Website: lowes
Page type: billing-address
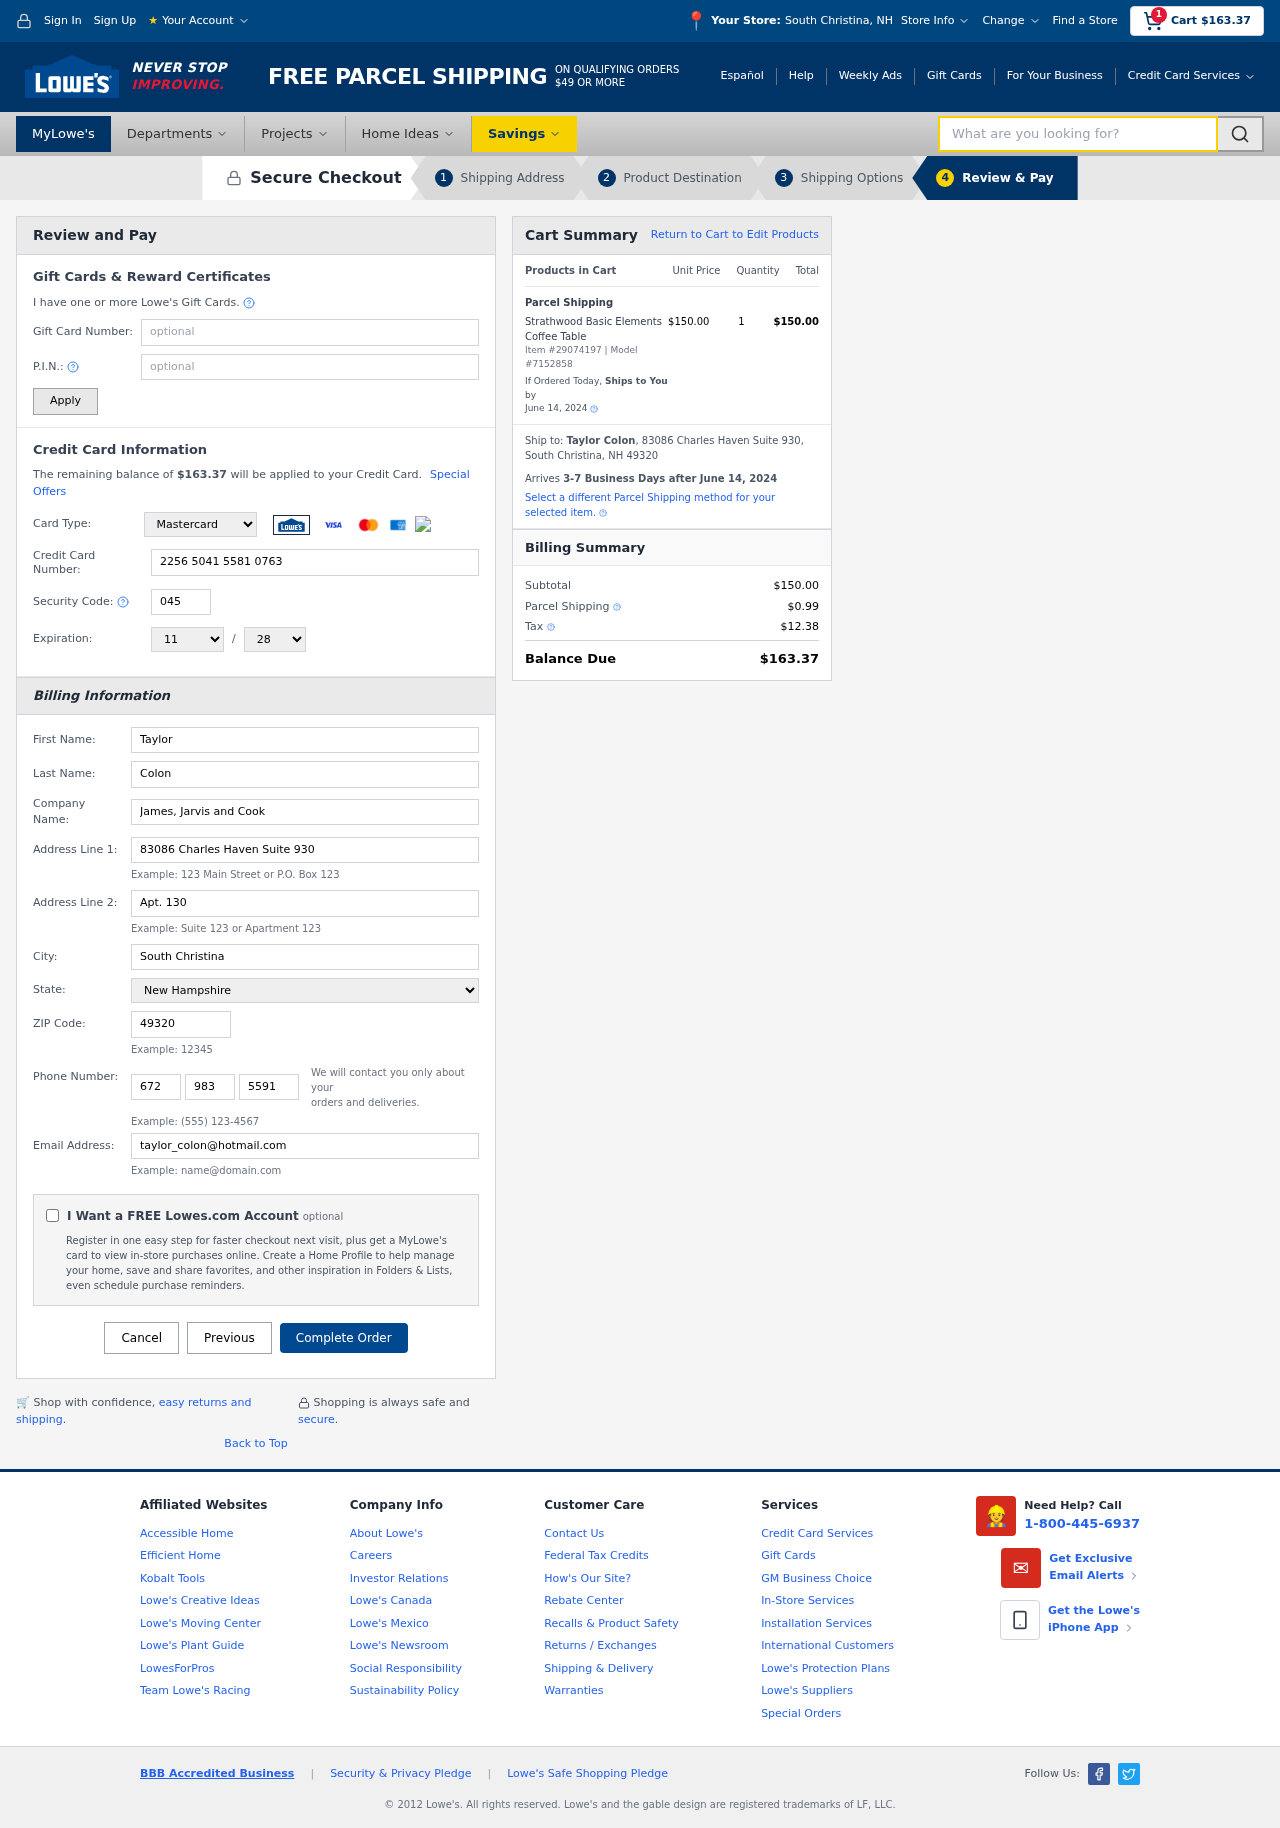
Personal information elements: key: PII_CARD_CVV
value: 045
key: PII_CARD_EXPIRY_MONTH
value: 11
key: PII_CARD_EXPIRY_YEAR
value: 28
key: PII_CARD_NUMBER
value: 2256 5041 5581 0763
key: PII_CARD_TYPE
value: Mastercard
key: PII_CITY
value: South Christina
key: PII_CITY_STATE
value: South Christina, NH
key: PII_COMPANY
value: James, Jarvis and Cook
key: PII_EMAIL
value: taylor_colon@hotmail.com
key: PII_FIRSTNAME
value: Taylor
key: PII_FULLNAME
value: Taylor Colon
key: PII_LASTNAME
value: Colon
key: PII_PHONE_AREA
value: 672
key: PII_PHONE_PREFIX
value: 983
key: PII_PHONE_SUFFIX
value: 5591
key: PII_POSTCODE
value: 49320
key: PII_STATE
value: New Hampshire
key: PII_STREET
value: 83086 Charles Haven Suite 930
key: PII_STREET2
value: Apt. 130
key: PII_CITY_STATE_ZIP
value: South Christina, NH 49320
Product elements: key: PRODUCT1_NAME
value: Strathwood Basic Elements Coffee Table
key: PRODUCT1_PRICE
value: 150
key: PRODUCT1_QUANTITY
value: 1
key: PRODUCT_ITEM_NUMBER
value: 29074197
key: PRODUCT_MODEL_NUMBER
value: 7152858
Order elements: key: ORDER_SUBTOTAL
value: $163.37
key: ORDER_TOTAL
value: $163.37
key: ORDER_SHIPPING_DATE
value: June 14, 2024
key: ORDER_SUBTOTAL
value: $150.00
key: ORDER_DELIVERY_DATE
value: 3-7 Business Days after June 14, 2024
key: ORDER_SHIPPING_DATE2
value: June 14, 2024
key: ORDER_SUBTOTAL2
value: $150.00
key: ORDER_SHIPPING_COST
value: $0.99
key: ORDER_TAX
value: $12.38
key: ORDER_TOTAL2
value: $163.37
Search elements: key: HEADER_SEARCH
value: What are you looking for?